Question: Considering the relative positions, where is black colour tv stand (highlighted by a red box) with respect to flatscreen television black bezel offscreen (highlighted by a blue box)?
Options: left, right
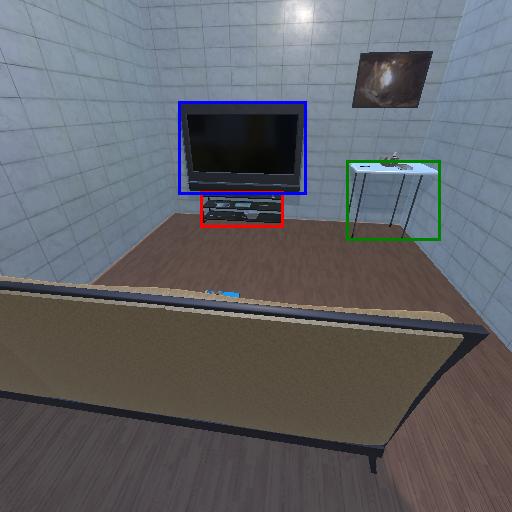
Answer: left